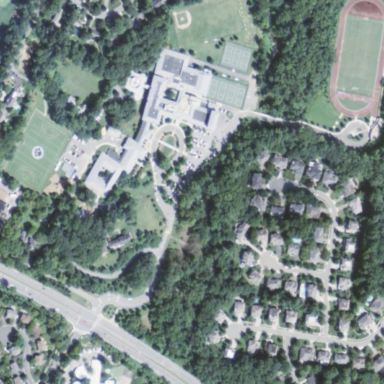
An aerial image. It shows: School.